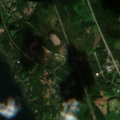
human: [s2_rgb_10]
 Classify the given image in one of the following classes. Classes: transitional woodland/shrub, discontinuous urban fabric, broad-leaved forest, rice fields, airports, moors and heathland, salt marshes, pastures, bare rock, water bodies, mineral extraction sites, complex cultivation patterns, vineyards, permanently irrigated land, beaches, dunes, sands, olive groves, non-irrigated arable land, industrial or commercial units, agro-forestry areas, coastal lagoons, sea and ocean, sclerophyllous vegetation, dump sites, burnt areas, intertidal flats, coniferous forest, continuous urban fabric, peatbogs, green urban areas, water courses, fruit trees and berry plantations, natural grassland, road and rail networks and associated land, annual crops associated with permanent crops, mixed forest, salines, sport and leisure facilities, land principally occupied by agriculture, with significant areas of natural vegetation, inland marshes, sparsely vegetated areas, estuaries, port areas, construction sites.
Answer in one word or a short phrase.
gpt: discontinuous urban fabric, land principally occupied by agriculture, with significant areas of natural vegetation, coniferous forest, mixed forest, water bodies